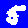
Digit: 5